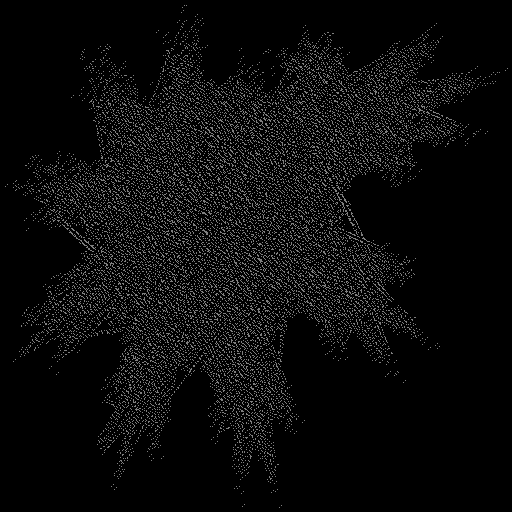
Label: involucre